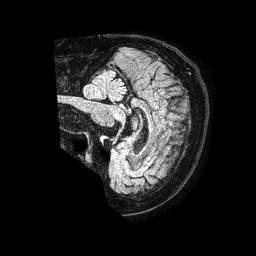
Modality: FLAIR
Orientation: sagittal
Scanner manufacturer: philips
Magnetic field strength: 1.5 T
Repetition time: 4.8 s
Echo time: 0.3 s